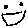
Label: smiley face